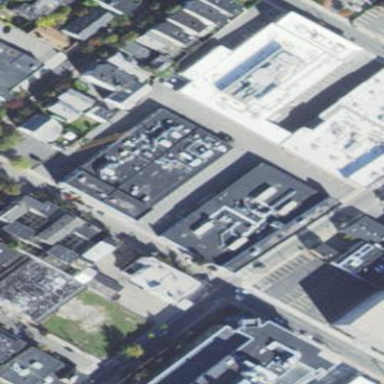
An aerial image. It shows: Black roofed commercial building.